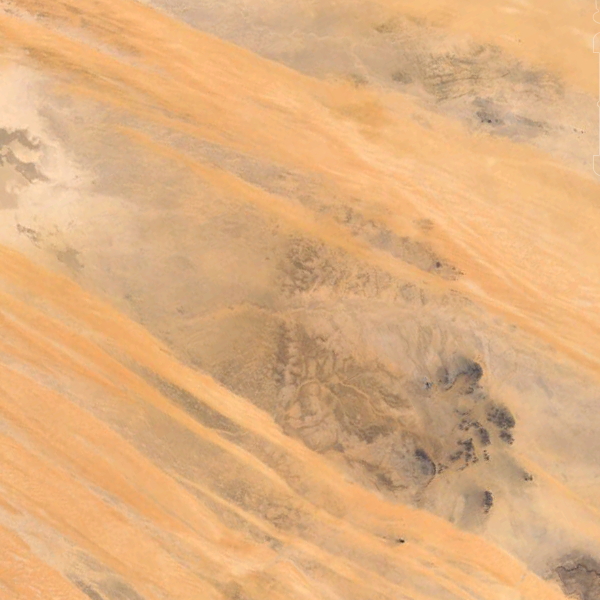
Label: Desert